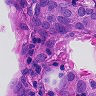
Metastatic tissue present: yes